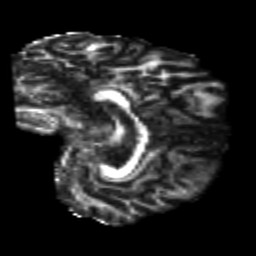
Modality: FA
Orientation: sagittal
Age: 24
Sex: male
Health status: healthy
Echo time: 0.074 s